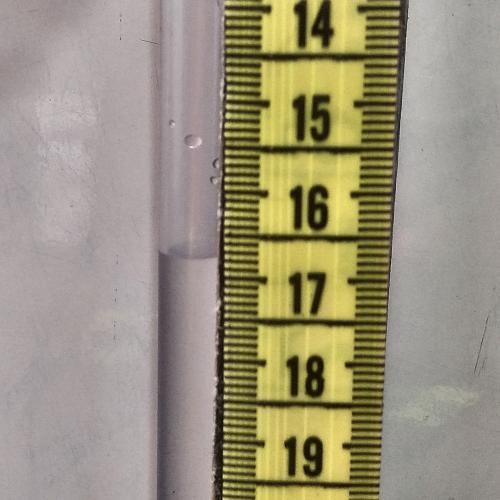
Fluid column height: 16.8 cm